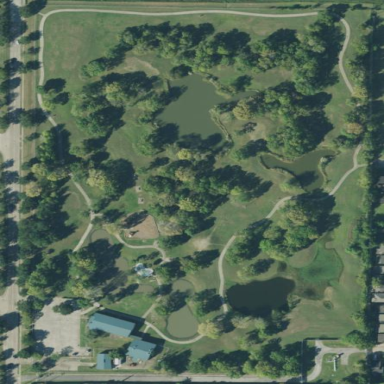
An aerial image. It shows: Lovely park for leisure and relaxation.